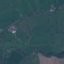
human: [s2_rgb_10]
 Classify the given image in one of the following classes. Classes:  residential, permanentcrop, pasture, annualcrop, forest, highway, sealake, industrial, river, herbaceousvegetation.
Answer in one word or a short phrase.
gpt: Pasture